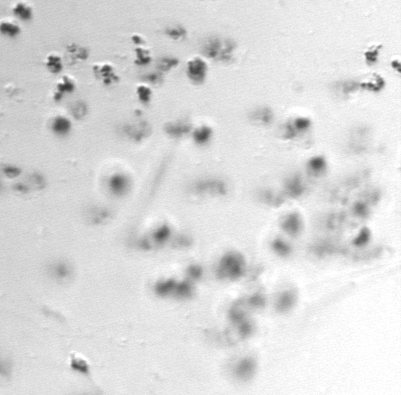
Label: Phaeocystis